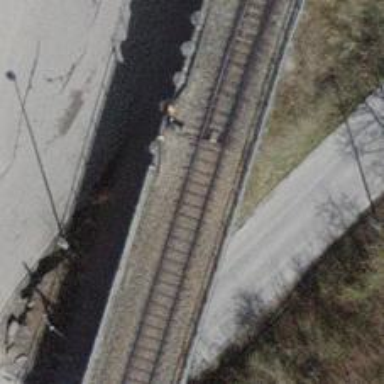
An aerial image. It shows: Single-track railway bridge serving as spur line.